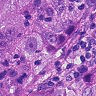
Metastatic tissue present: yes